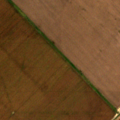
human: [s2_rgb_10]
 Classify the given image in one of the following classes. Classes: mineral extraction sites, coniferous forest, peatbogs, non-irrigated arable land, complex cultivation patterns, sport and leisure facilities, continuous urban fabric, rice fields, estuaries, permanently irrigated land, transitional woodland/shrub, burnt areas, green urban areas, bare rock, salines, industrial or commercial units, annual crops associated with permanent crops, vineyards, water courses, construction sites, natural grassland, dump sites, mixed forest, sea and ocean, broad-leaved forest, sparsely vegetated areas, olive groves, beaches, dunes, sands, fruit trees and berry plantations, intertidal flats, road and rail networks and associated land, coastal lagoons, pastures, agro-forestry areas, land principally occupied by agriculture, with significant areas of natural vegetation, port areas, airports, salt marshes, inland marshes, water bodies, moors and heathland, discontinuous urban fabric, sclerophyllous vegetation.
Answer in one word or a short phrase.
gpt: non-irrigated arable land